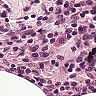
Metastatic tissue present: no